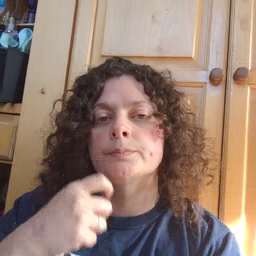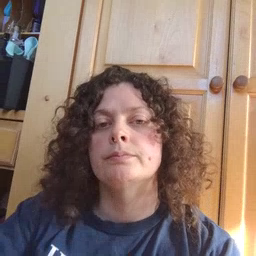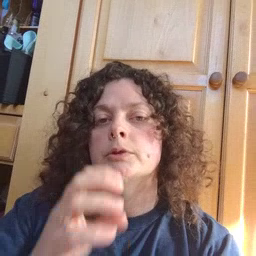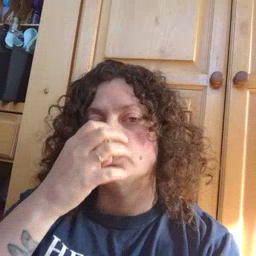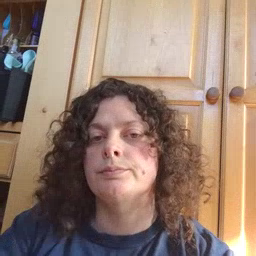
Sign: clown